Chest X-ray:
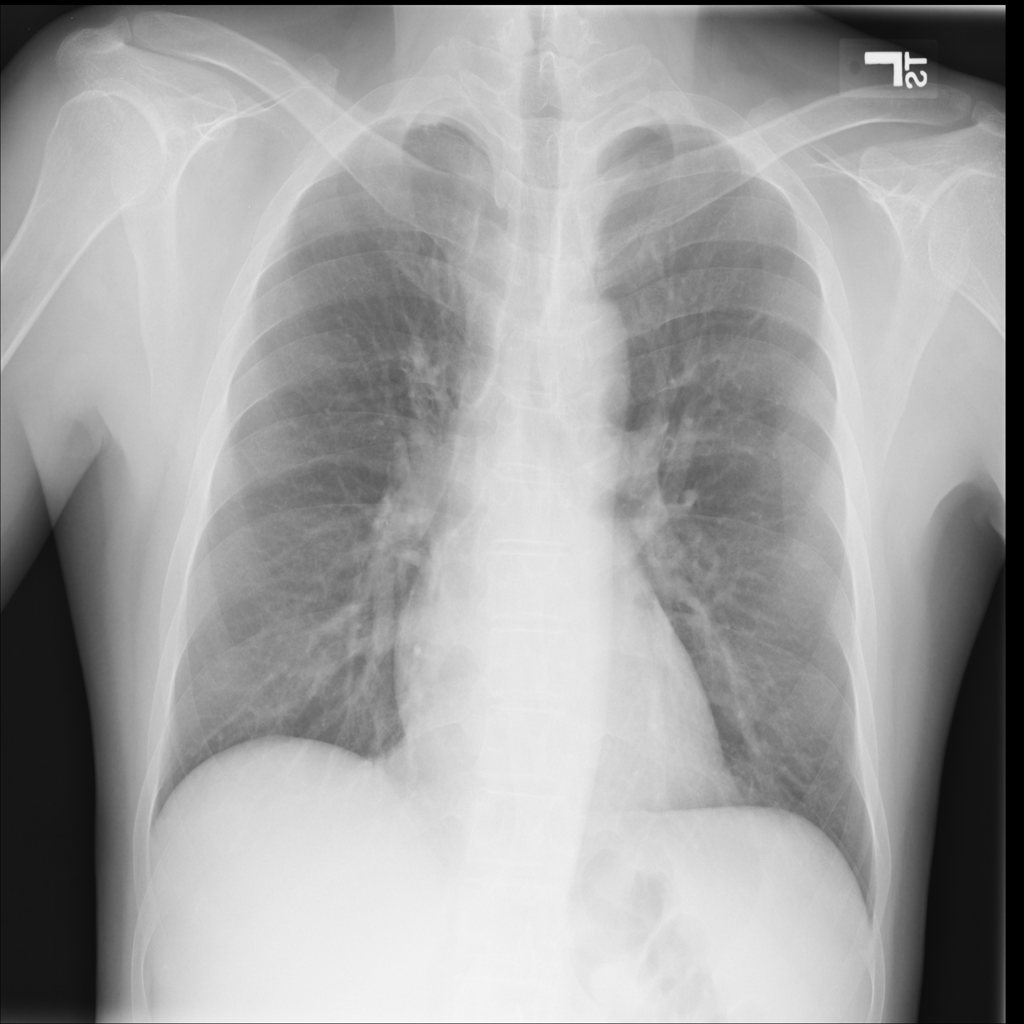
No abnormal finding: yes